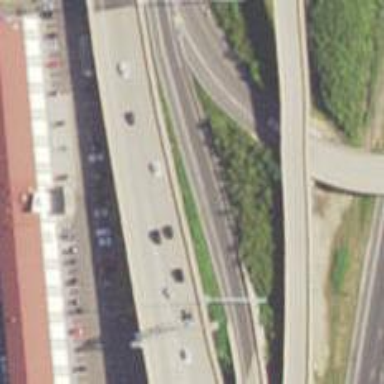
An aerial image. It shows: Motorway junction.